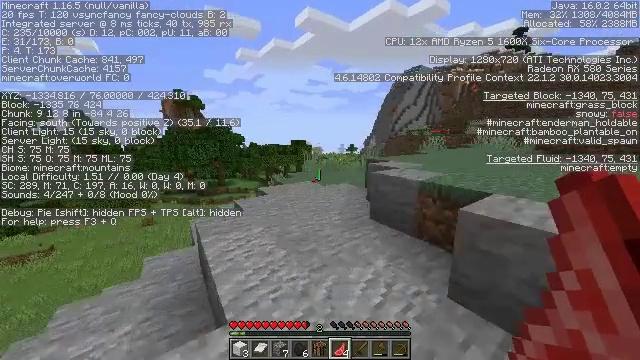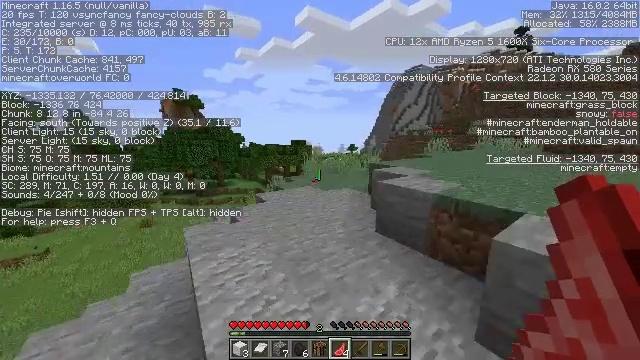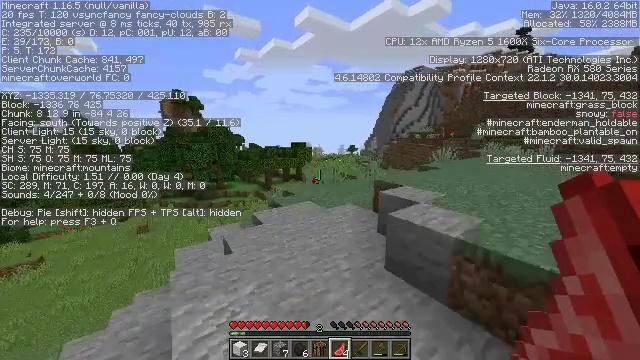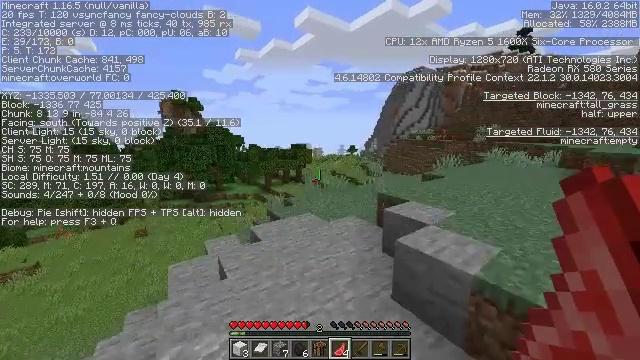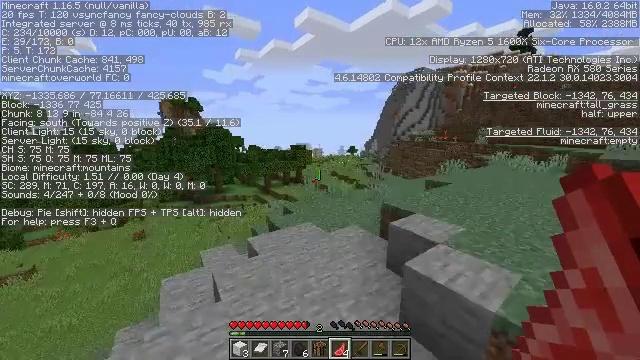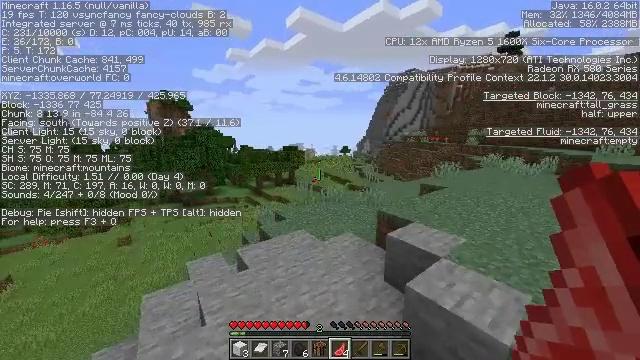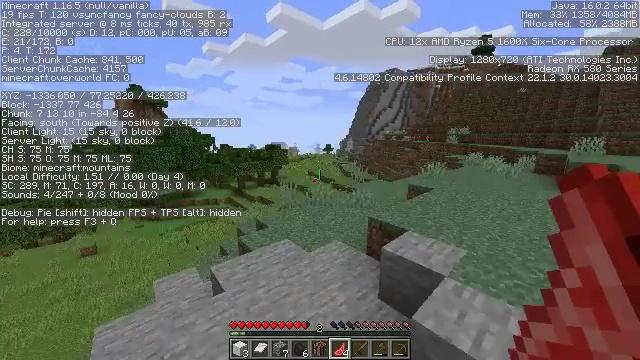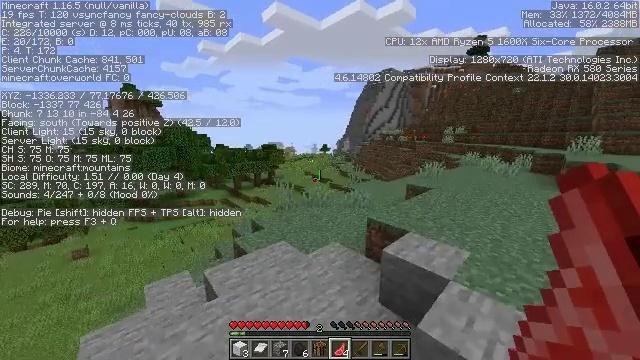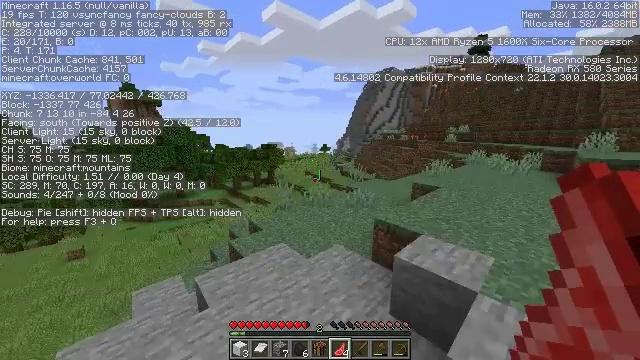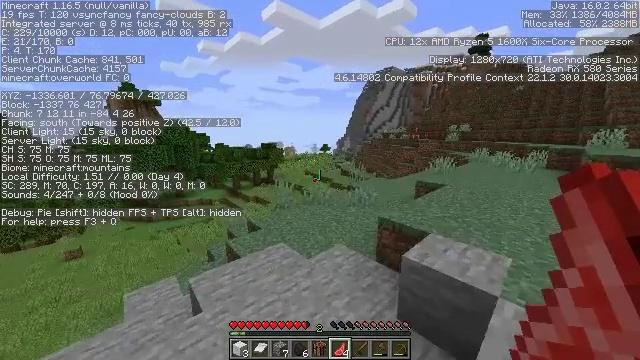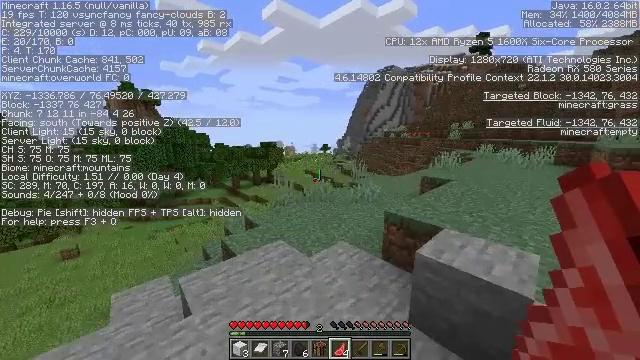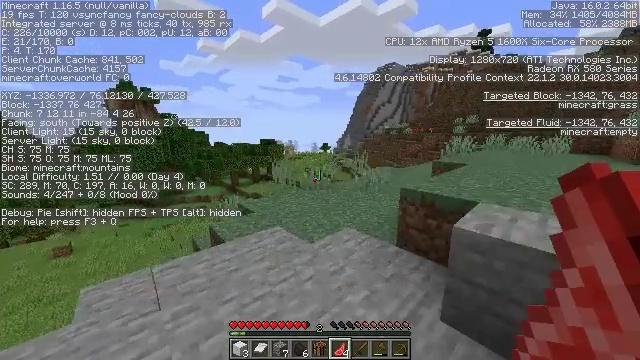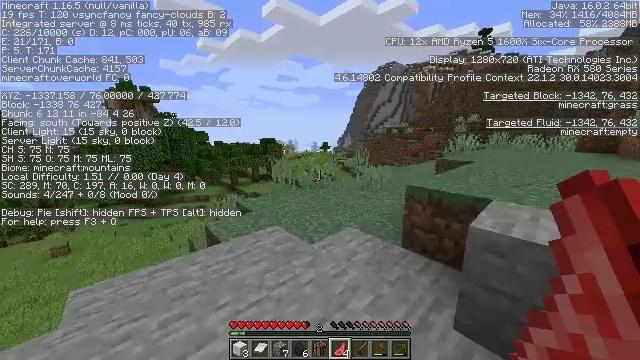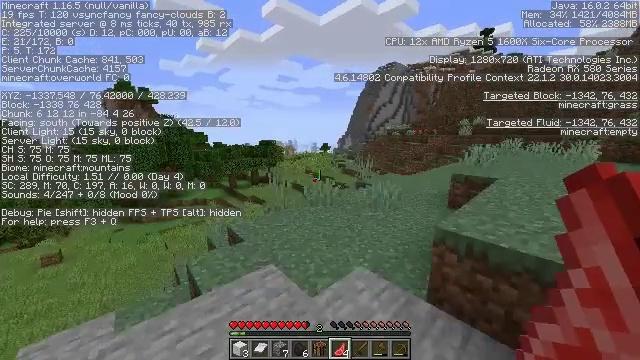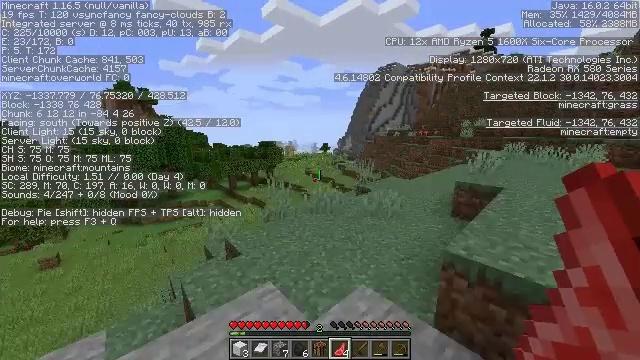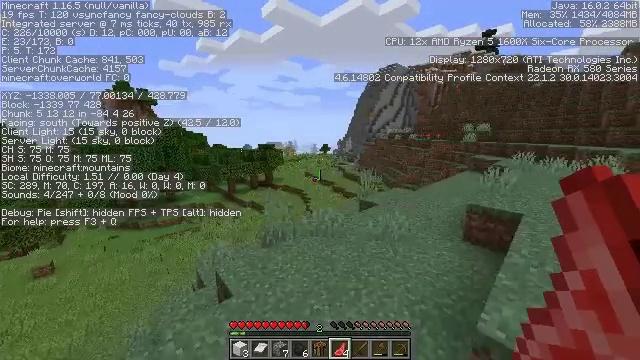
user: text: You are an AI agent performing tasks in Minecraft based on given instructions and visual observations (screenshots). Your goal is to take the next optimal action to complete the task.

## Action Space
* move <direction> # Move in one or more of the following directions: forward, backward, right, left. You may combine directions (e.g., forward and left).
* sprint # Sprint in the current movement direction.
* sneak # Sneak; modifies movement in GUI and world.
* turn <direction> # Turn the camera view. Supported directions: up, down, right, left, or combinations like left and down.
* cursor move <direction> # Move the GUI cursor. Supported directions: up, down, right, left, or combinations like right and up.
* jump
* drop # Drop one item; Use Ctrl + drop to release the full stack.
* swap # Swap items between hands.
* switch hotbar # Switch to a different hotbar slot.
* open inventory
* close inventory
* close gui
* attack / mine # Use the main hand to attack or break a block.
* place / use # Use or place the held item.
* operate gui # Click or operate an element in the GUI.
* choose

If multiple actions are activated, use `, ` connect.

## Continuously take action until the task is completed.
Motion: motion action
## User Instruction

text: Get the oak trapdoor back into your inventory.
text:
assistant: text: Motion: move forward, jump
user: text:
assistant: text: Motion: move forward, jump
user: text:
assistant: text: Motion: move forward, jump
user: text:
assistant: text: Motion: move forward, jump
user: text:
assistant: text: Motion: move forward, turn right, jump
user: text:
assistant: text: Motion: move forward, turn right, jump
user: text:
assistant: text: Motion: move forward, jump
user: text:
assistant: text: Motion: move forward, jump
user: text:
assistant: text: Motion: move forward, jump
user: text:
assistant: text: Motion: move forward, jump
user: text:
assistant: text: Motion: move forward, jump
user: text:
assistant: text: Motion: move forward, jump
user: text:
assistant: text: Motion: move forward, jump
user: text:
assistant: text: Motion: move forward, jump
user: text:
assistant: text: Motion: move forward, jump
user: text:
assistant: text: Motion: move forward and move right, jump
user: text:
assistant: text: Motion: move forward and move right, jump
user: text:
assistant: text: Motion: move forward and move right, jump
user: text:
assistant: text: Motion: move forward and move right, jump
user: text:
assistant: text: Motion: move forward and move right, jump
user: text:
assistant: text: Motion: move forward and move right, jump
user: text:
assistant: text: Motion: move forward and move right, jump
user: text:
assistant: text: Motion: move forward and move right, jump
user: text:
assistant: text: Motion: move forward and move right, jump
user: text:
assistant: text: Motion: move forward and move right, jump
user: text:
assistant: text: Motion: move forward, jump
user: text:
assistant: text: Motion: move forward, jump
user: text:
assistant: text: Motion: move forward, jump
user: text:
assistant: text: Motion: move forward, jump
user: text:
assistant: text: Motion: move forward and move right, jump